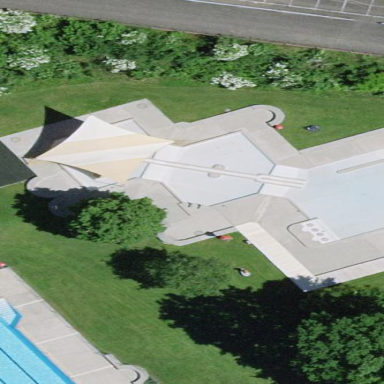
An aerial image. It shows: Swimming pool located in leisure land.